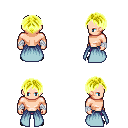
a pixel art fantasy rpg character, male body template, human, light skin, overskirt, magenta pants, gold parted hairstyle, white cloth bandages, black shoes, four views (front, back, left, right), 2x2 character sprite sheet, small pixel art, hard edges, no anti-aliasing